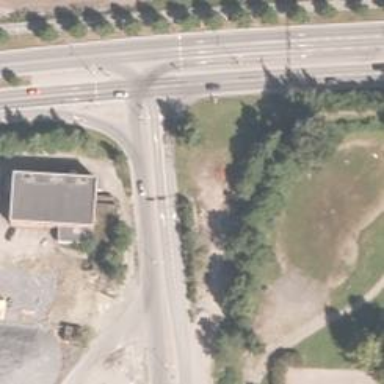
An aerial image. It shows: Footway along the road.